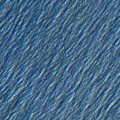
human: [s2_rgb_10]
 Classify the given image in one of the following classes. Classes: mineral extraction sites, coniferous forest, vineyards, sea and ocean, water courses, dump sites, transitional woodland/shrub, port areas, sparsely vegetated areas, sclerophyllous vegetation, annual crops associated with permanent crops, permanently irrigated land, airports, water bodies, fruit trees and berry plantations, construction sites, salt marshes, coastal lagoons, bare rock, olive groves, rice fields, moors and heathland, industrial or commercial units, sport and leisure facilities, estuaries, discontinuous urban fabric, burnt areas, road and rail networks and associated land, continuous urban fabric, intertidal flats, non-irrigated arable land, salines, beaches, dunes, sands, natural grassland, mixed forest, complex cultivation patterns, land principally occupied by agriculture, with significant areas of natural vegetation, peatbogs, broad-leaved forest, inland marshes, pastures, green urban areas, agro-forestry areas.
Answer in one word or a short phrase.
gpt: sea and ocean